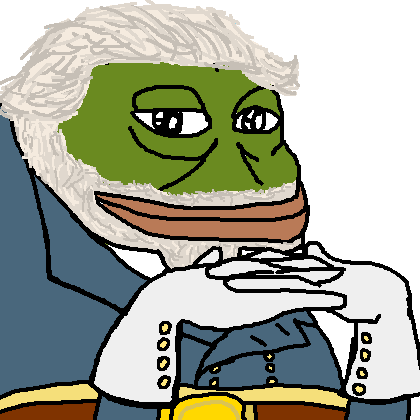
Label: 5_Pepe